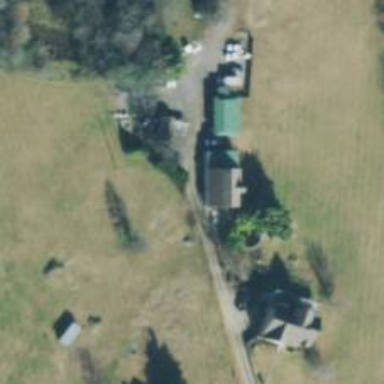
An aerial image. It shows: Driveway leading to service road.